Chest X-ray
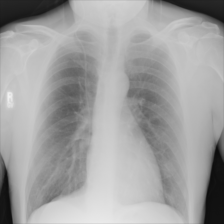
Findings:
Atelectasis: negative
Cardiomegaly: negative
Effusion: negative
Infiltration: negative
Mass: negative
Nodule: negative
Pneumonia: negative
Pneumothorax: negative
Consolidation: negative
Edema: negative
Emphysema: negative
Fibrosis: negative
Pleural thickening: negative
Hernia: negative